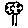
Label: flower